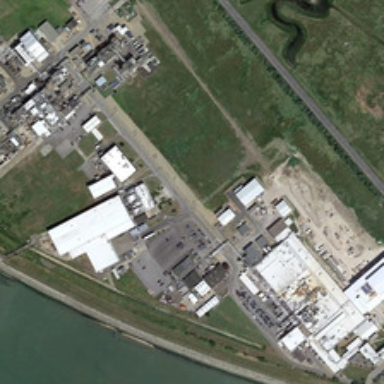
Some buildings with parking lots are near a river and green meadows .